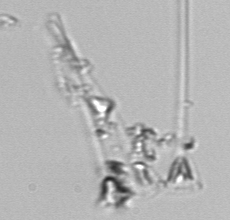
Label: Asterionellopsis_glacialis